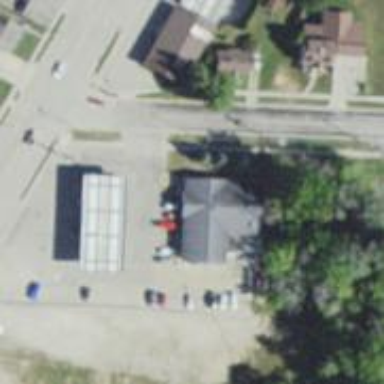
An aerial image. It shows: Convenience shop.